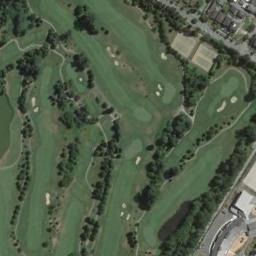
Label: golf_course